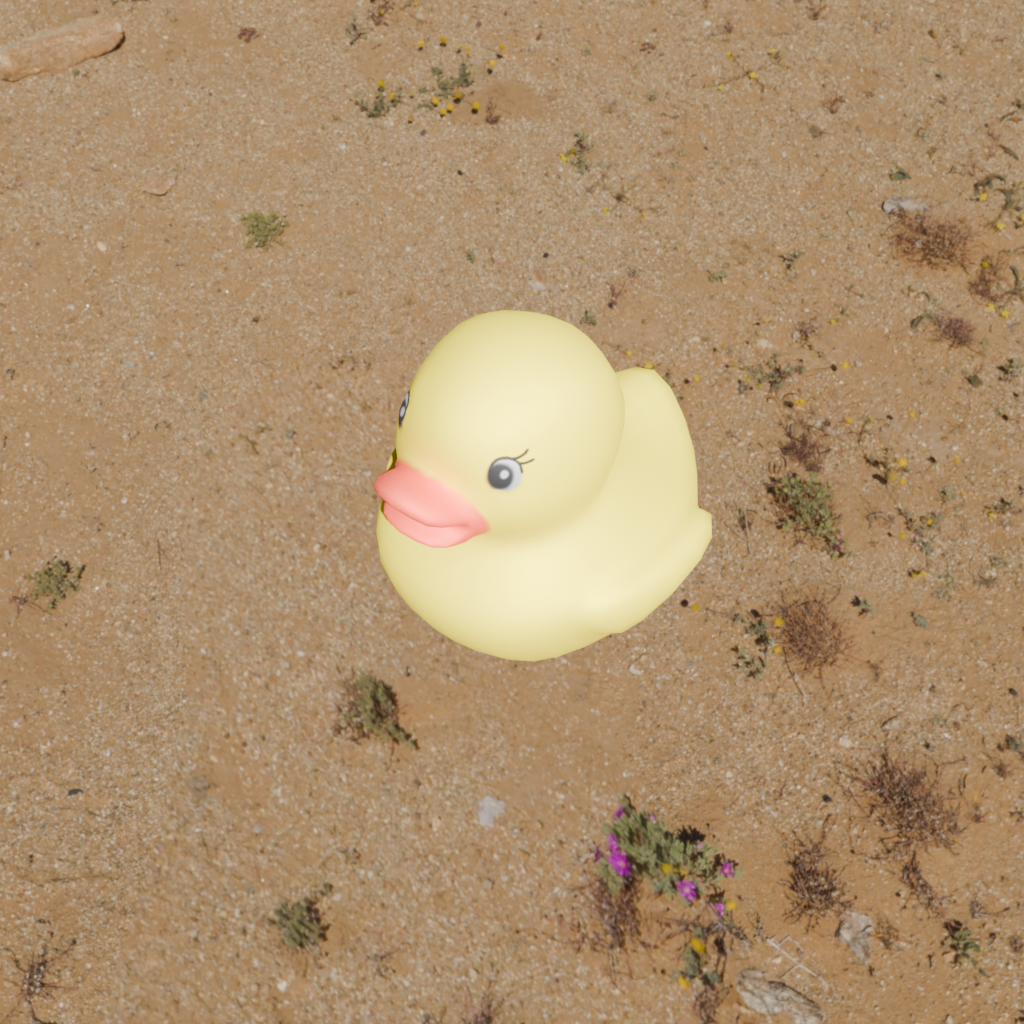
an image of a yellow rubber duck seen from <front_left_top> in a sunny desert landscape with a clear sky.